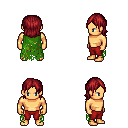
a pixel art fantasy rpg character, male body template, human, tanned skin, green tattered cape, red pants, brunette long bangs hairstyle, four views (front, back, left, right), 2x2 character sprite sheet, small pixel art, hard edges, no anti-aliasing